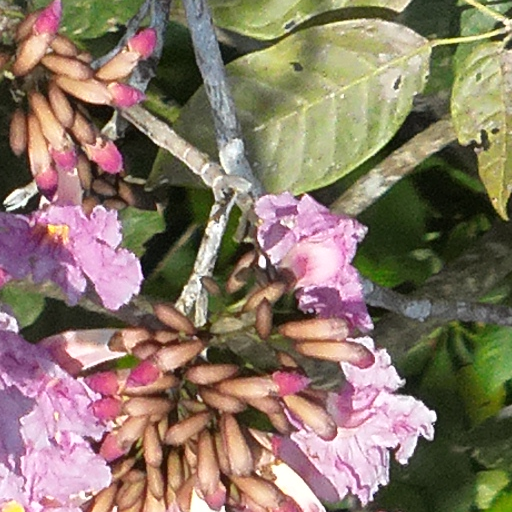
Species: Tabebuia rosea
GBIF accepted scientific name: Tabebuia rosea
Crown area (m\u00b2): 62.507